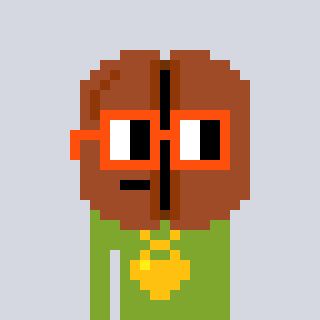
a pixel art character with square orange glasses, a coffeebean-shaped head and a slimegreen-colored body on a cool background